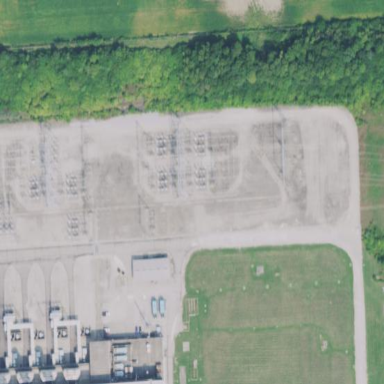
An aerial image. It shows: Generation substation.